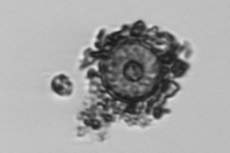
Label: Thalassiosira_TAG_external_detritus